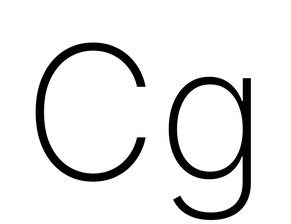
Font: Inter_ExtraLight